一年级 · 算术
欢乐玩具店。

（1）小鼓比小象玩偶贵多少元?

答: 小鼓比小象玩偶贵 $(\quad ）$ 元。

(2) 至少要花多少元才能买到两样不同的玩具?

答: 至少要花 ( $\quad$ ) 元 ( $\quad$ ) 角才能买到两样不同的玩具。

(3) 小丽有 20 元钱, 可以买一个小火车和一个积木吗?

比较: 20 元 $\bigcirc \square$ 元 $\square$ 角

$$
\text { 答: 小丽有 } 20 \text { 元钱 ( } \quad \text { ) 买一个小火车和一个积木。 }
$$

（4）买一个小木马和一个手敲琴一共要多少元? 请你说出不用找零钱的最简单的付钱方式。

$$
\square \text { 元 } \bigcirc \square \text { 元 }=\square \text { 元 }
$$

答: 买一个小木马和一个手敲琴一共要（）元，付钱方式: （
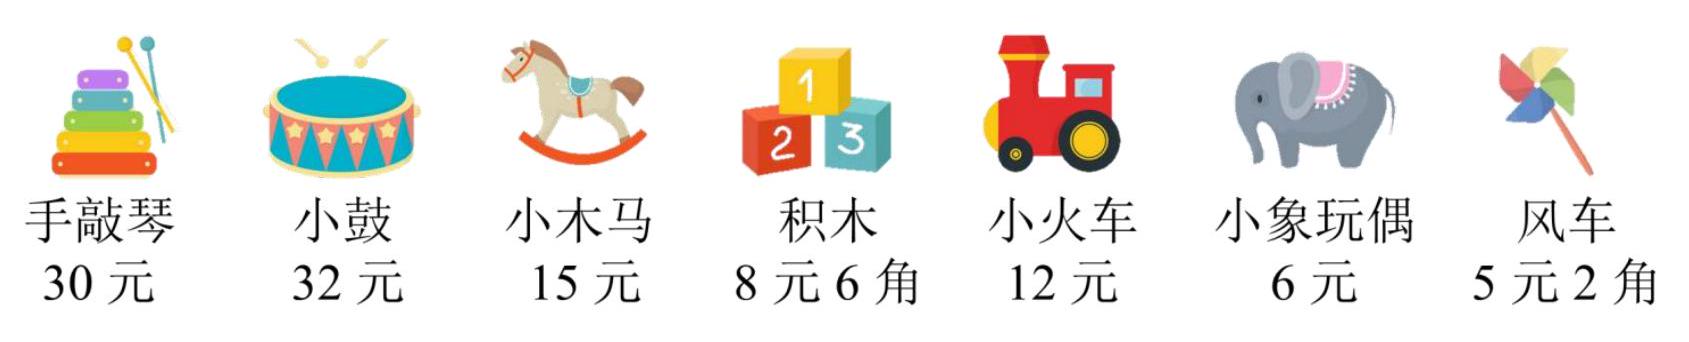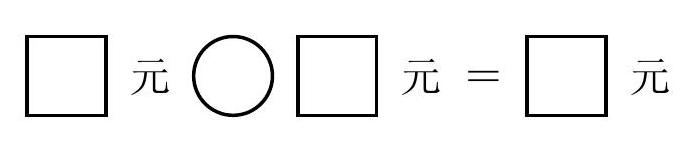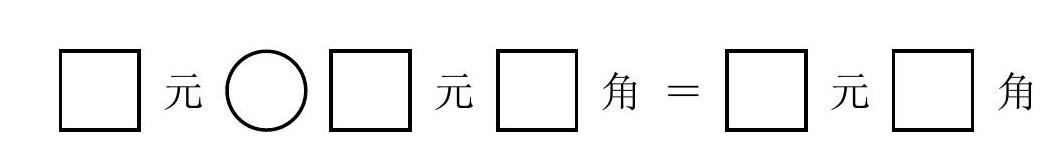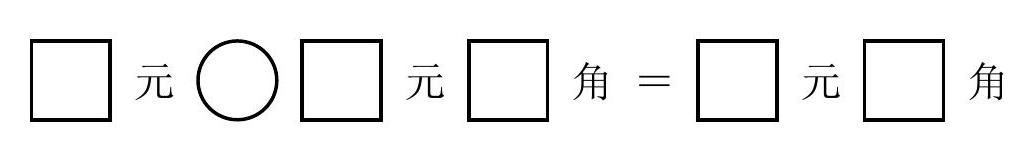
答案: 详解(1) 32 元 -6 元=26 元

答: 小鼓比小象玩偶贵 26 元。

(2) 6 元 +5 元 2 角=11 元 2 角

答: 至少要 11 元 2 角才能买到两样不同的玩具。

(3) 12 元 +8 元 6 角=20 元 6 角 20 元 $<20$ 元 6 角

答：小丽有 20 元钱不可以买一个小火车和一个积木。

(4) 30 元 +15 元 $=45$ 元

答: 买一个小木马和一个手敲琴一共要 45 元, 付 2 张 20 元和 1 张 5 元。